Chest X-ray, PA view. Patient: 53 years old, sex M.
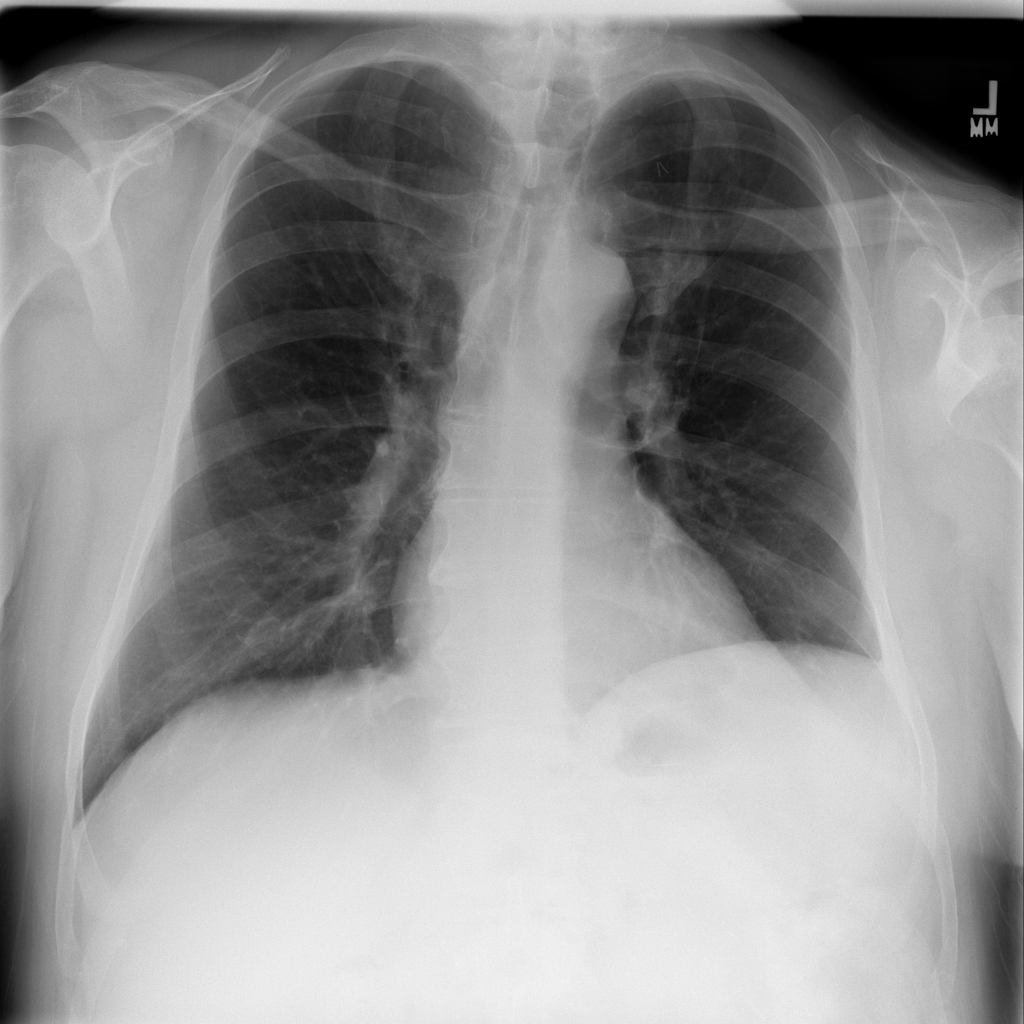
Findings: No Finding